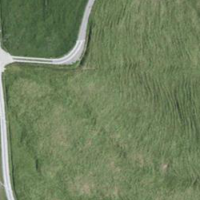
EUNIS habitat code: 24
Species observed at this site:
Plantago media